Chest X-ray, AP view. Patient: 44 years old, sex M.
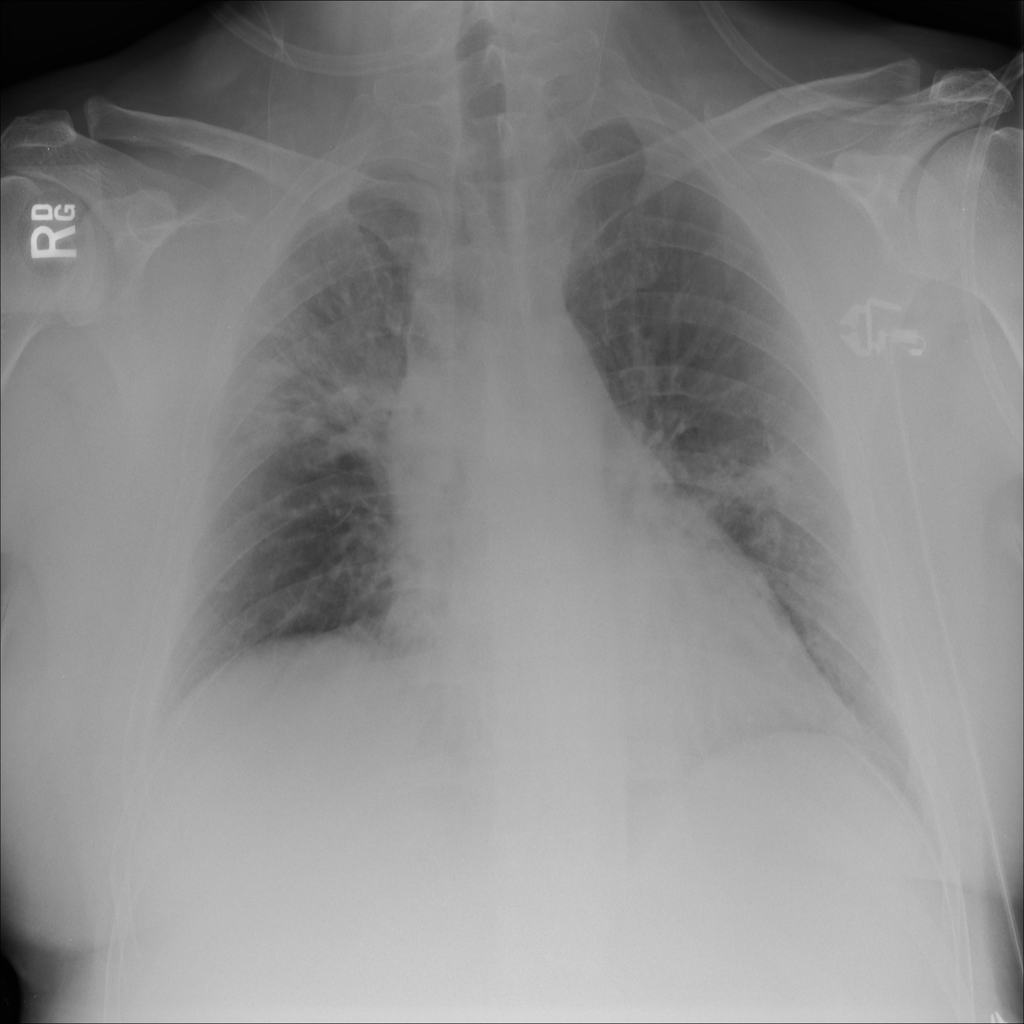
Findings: Atelectasis, Infiltration